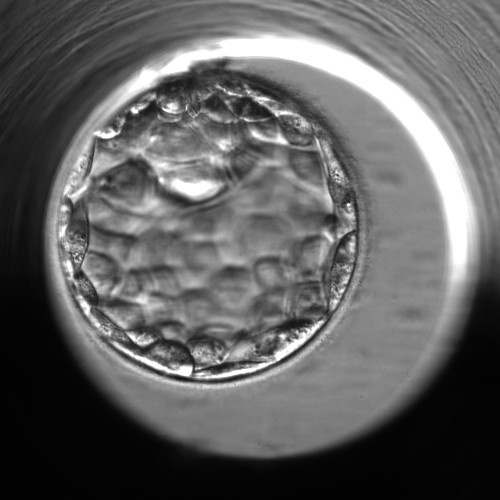
Embryo quality: good